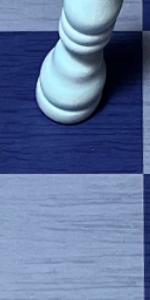
Label: Empty